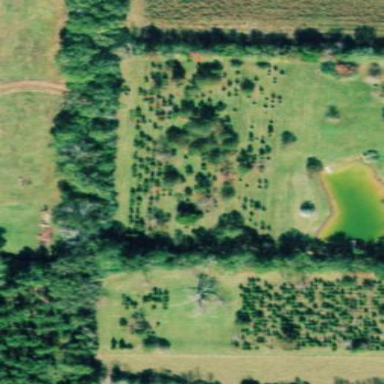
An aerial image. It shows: Plant nursery cultivating trees.